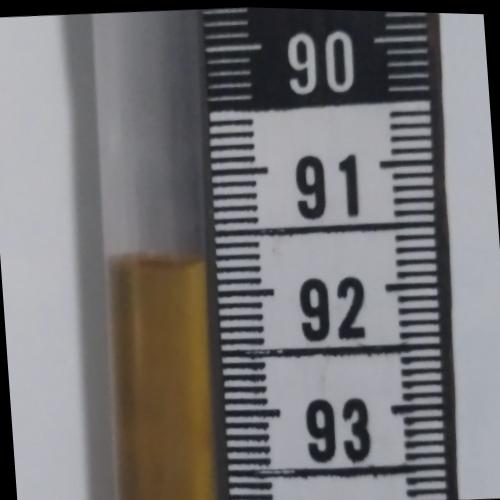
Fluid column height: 91.7 cm